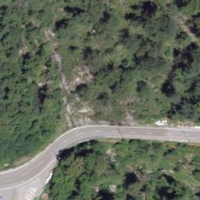
EUNIS habitat code: 41
Species observed at this site:
Pteridium aquilinum
Saponaria ocymoides
Castanea sativa
Fringilla coelebs
Clematis vitalba
Sylvia atricapilla
Turdus merula